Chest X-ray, PA view. Patient: 58 years old, sex M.
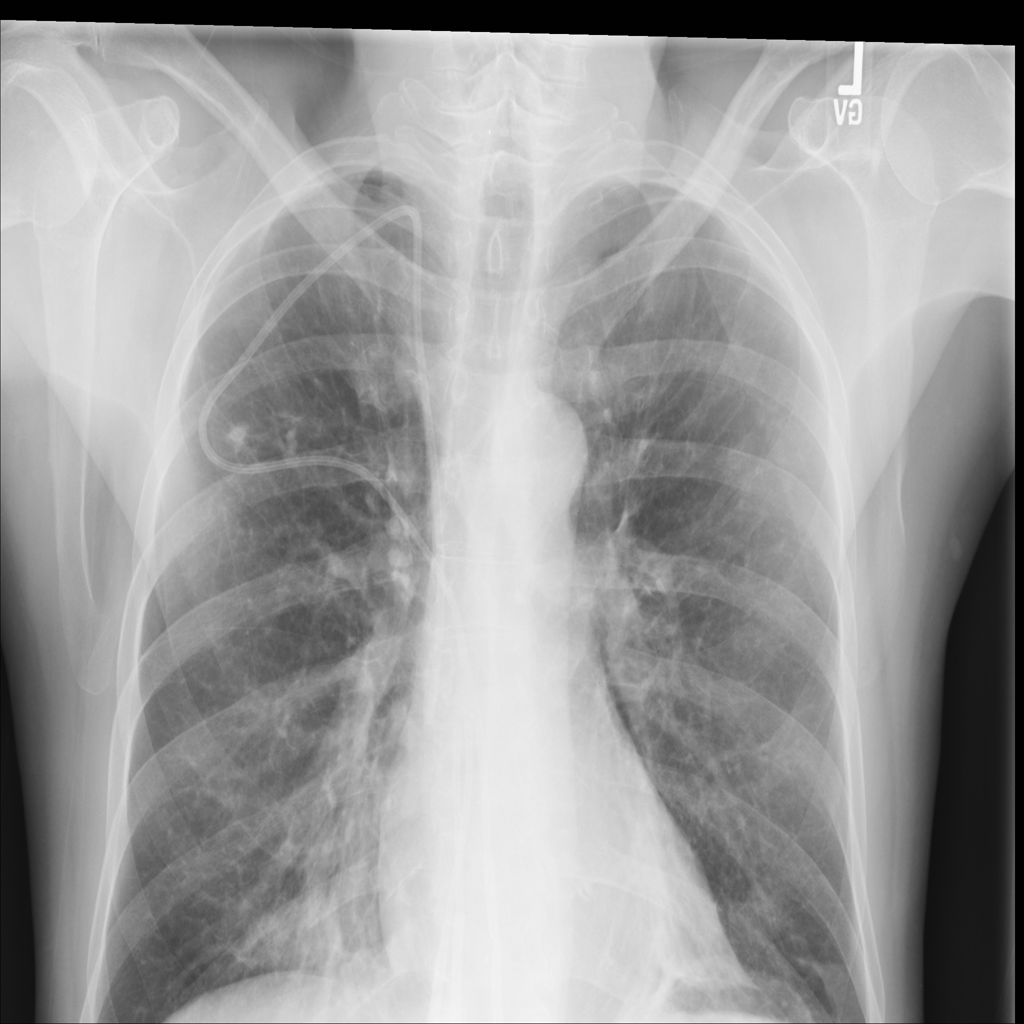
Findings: No Finding